Aerial crown-view tile of a tropical tree (Barro Colorado Island, Panama), acquired 20240918:
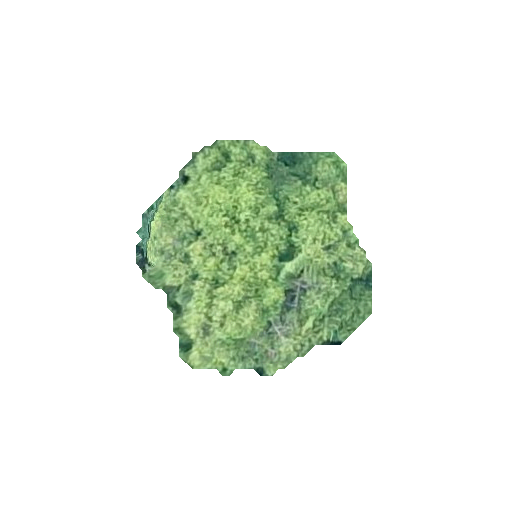
Species: Guatteria lucens
GBIF accepted scientific name: Guatteria lucens
Crown area: 64.218 m²